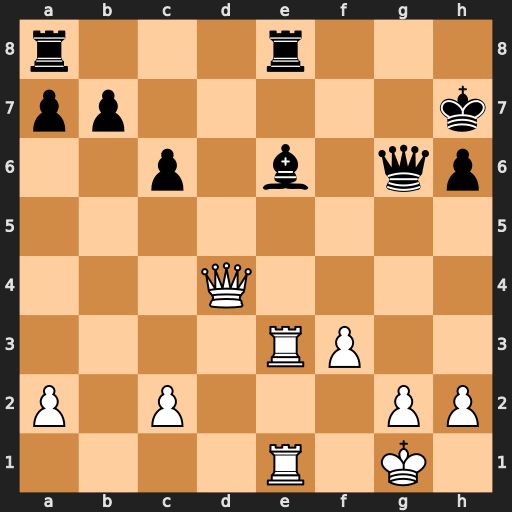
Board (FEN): r3r3/pp5k/2p1b1qp/8/3Q4/4RP2/P1P3PP/4R1K1
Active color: w
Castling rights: -
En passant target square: -
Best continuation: Rxe6 Rxe6 Qd7+